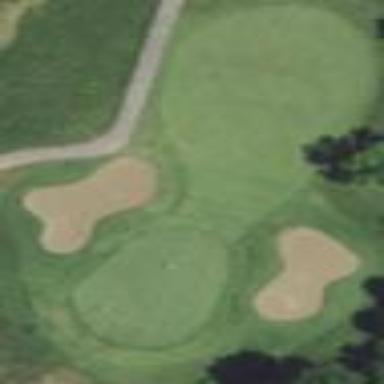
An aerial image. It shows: Golf fairway in the image.